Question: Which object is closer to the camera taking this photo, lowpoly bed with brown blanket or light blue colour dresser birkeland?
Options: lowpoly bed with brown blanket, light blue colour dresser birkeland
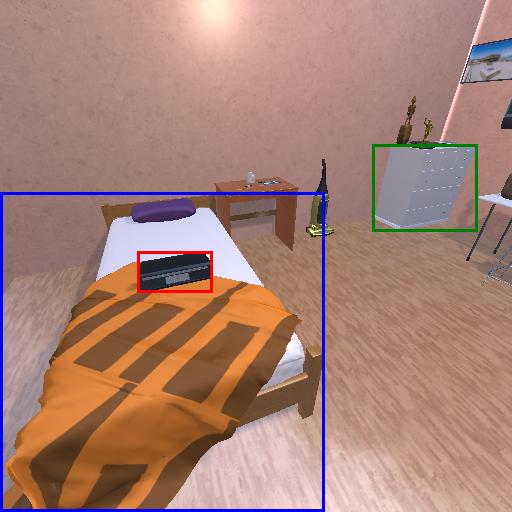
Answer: lowpoly bed with brown blanket